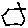
Label: hexagon